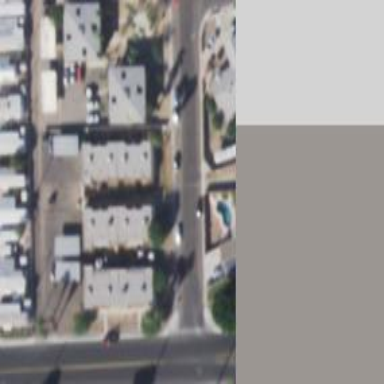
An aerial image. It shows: Alley classified as service road.